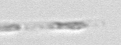
Label: Leptocylindrus